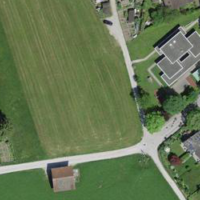
EUNIS habitat code: 55
Species observed at this site:
Cephalanthera rubra
Parnassia palustris
Dipsacus fullonum
Nicandra physalodes